Interaction volume radius: 5 \u00c5
Interaction volume height: 15 \u00c5
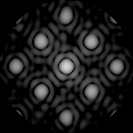
Disorder parameter: 0.09276